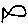
Label: fish